Interaction volume radius: 10 \u00c5
Interaction volume height: 40 \u00c5
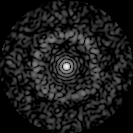
Disorder parameter: 0.8136